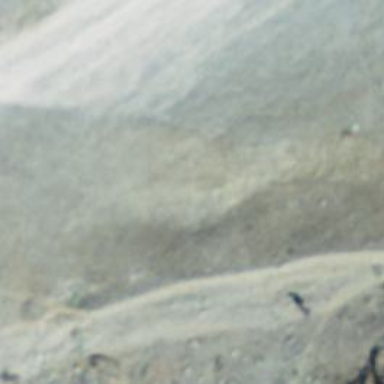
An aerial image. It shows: Gravel path with impassable smoothness.